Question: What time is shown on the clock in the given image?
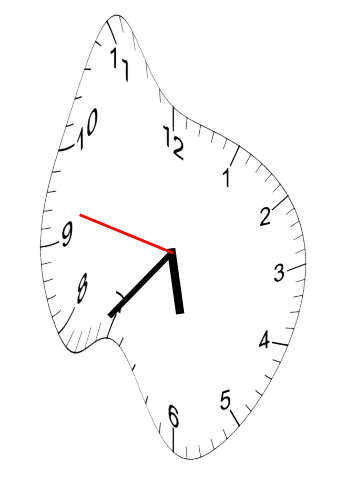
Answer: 05:36:47